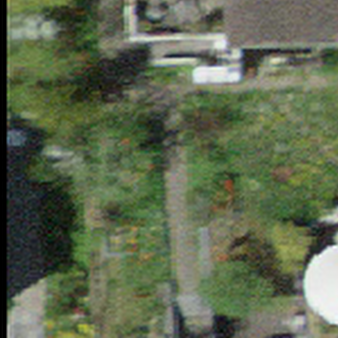
Label: other